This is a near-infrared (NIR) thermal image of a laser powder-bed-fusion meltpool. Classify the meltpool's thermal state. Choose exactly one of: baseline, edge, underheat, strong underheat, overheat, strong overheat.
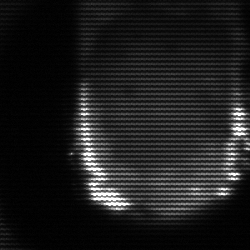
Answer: baseline